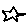
Label: star